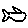
Label: fish